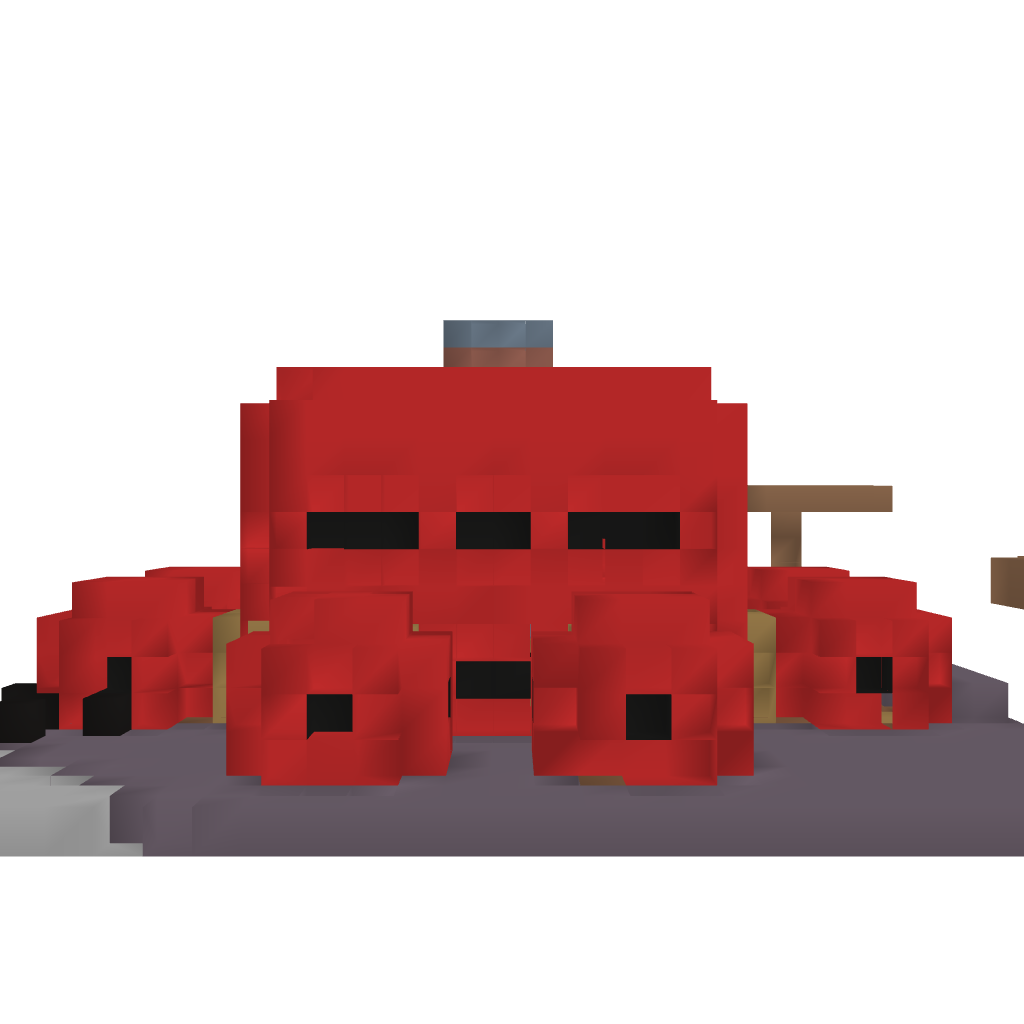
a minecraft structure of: Mushroom house 2